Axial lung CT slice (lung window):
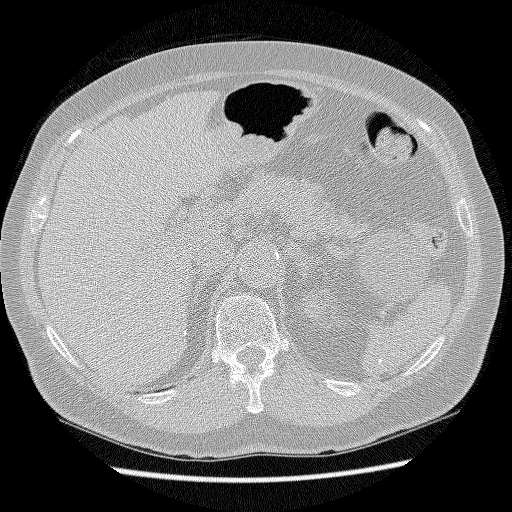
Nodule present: no